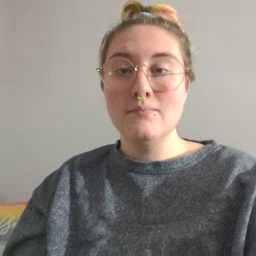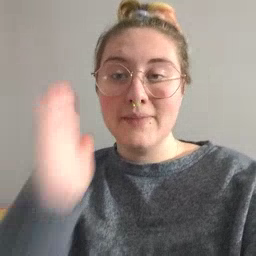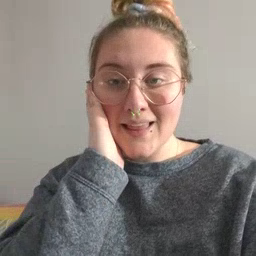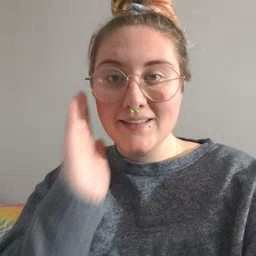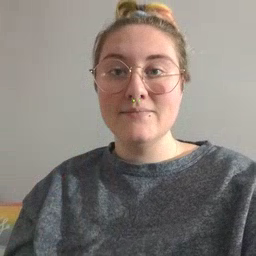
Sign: bed